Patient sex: M
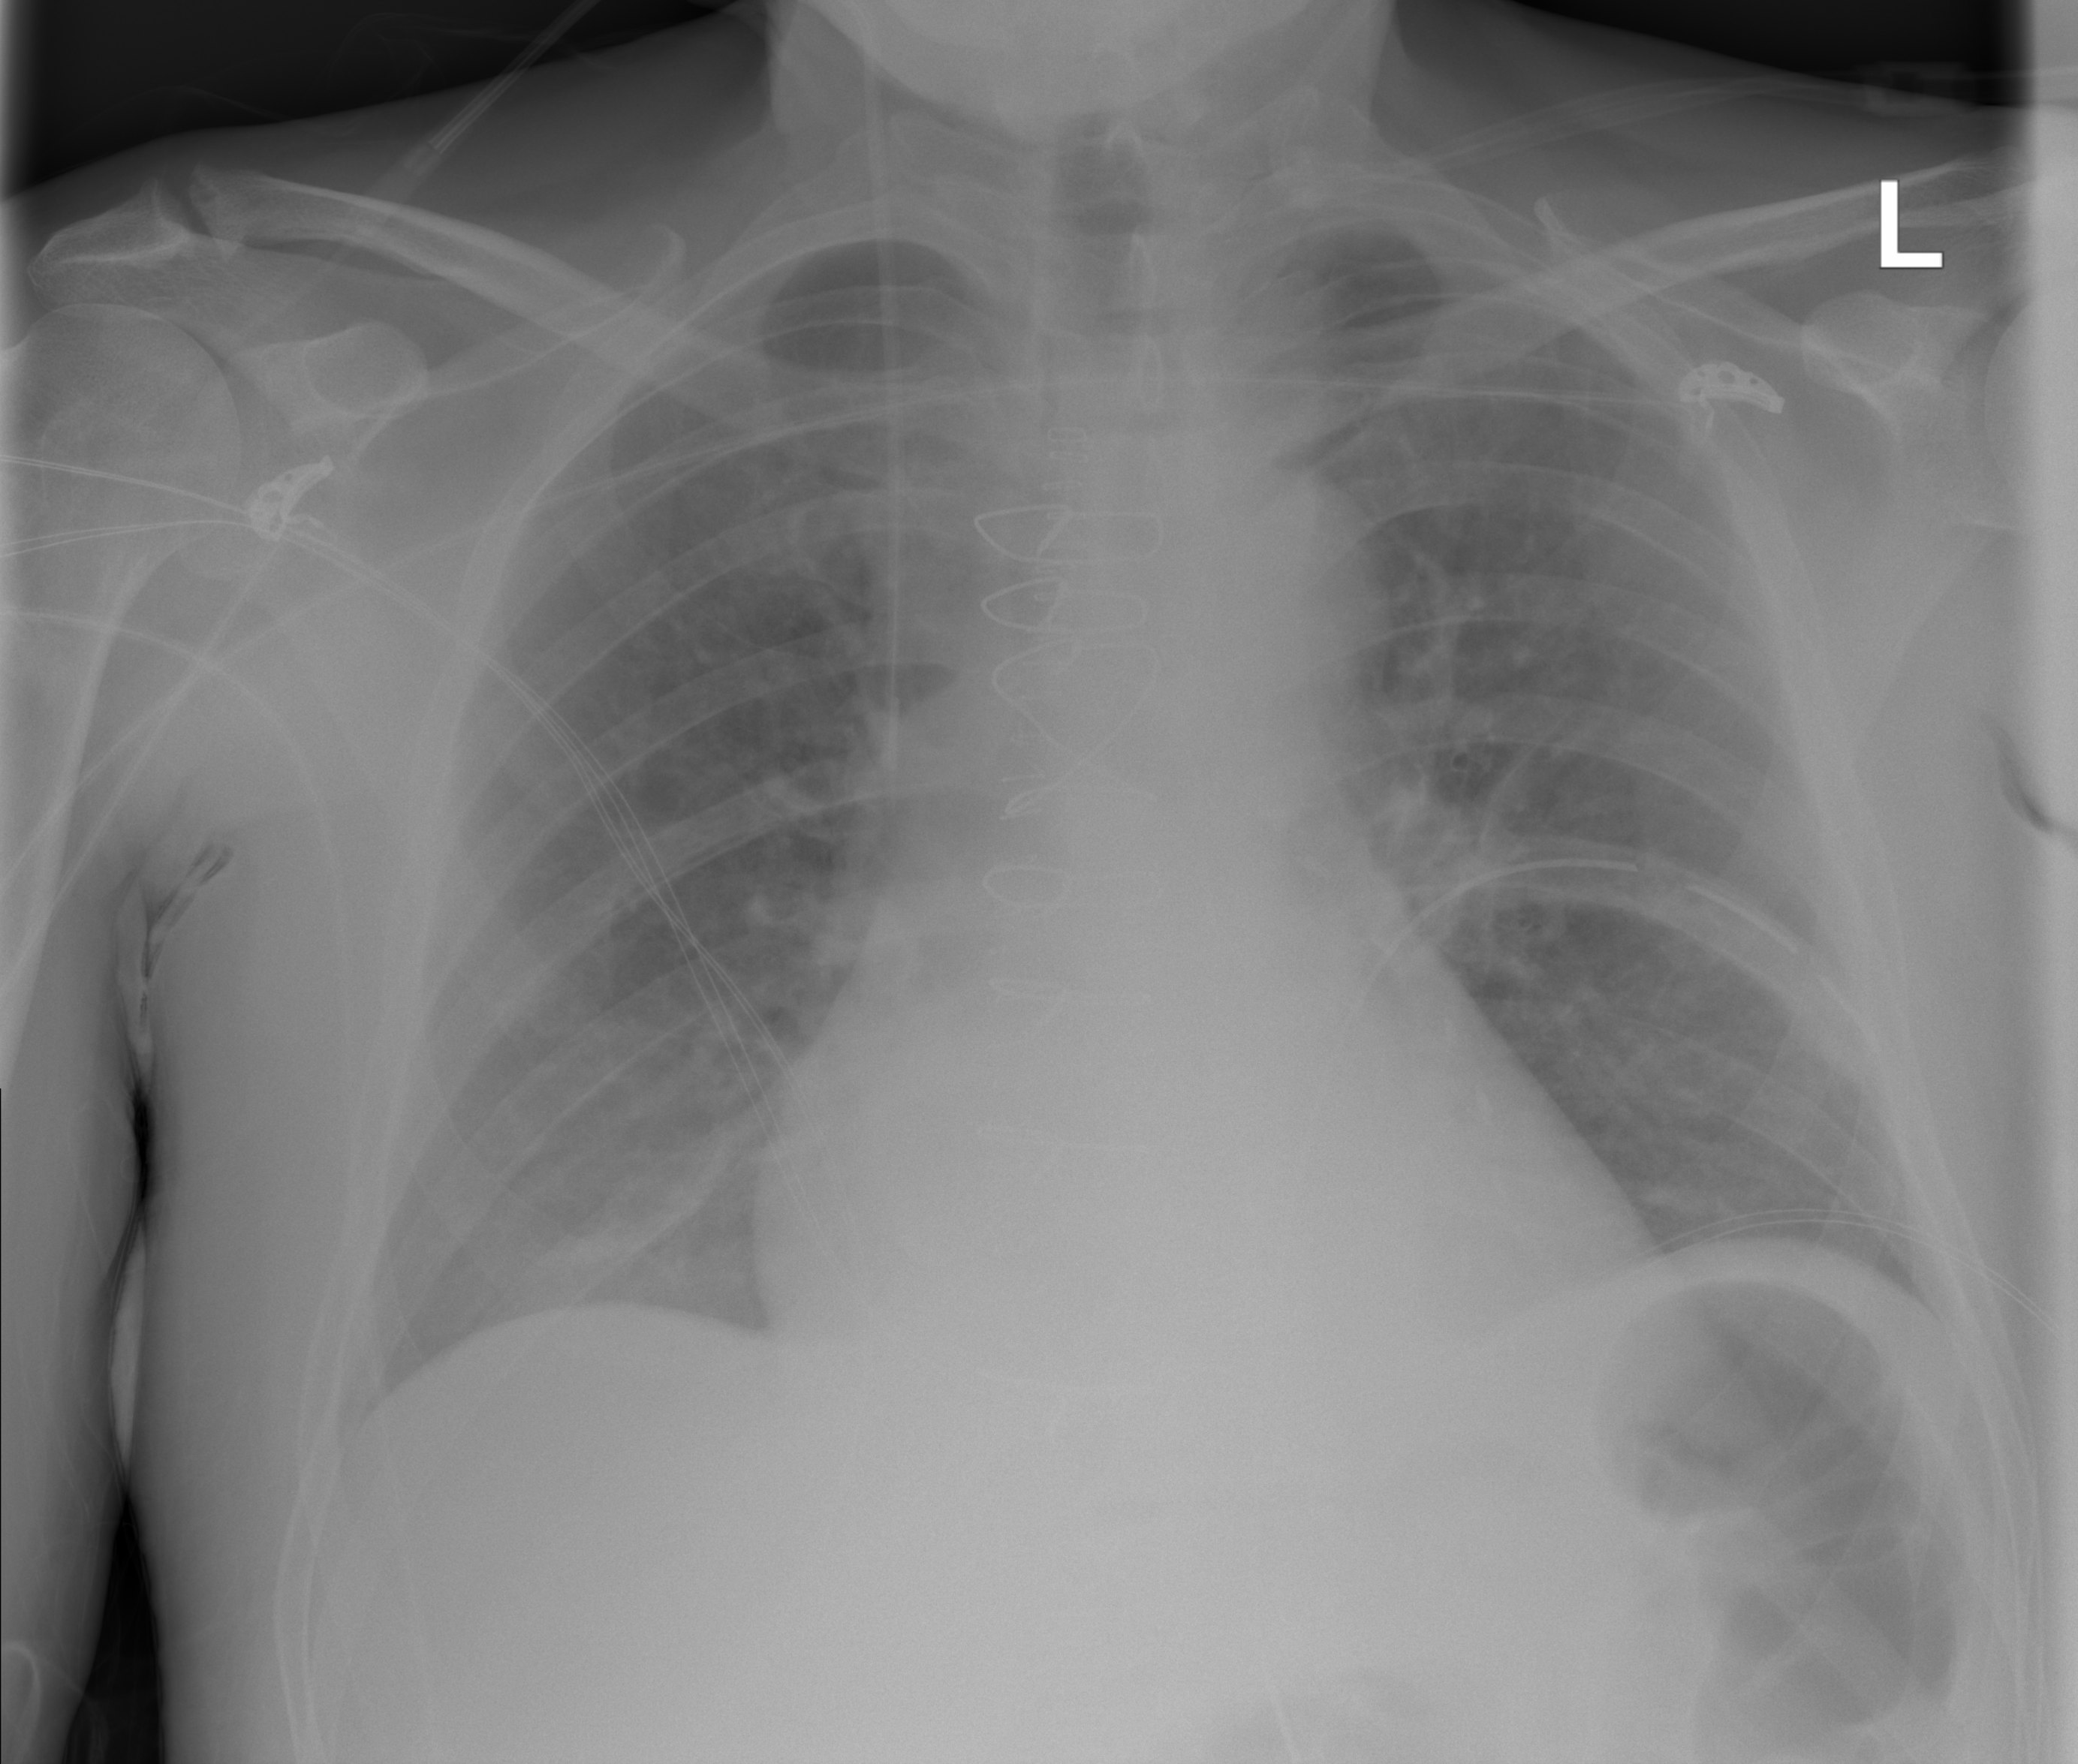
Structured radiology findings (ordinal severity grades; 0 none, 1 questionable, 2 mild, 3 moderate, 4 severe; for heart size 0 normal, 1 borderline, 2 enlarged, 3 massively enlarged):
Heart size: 2
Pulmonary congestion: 2
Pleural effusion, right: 0
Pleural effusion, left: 0
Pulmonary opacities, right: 0
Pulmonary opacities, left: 0
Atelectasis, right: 2
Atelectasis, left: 0